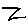
Label: zigzag